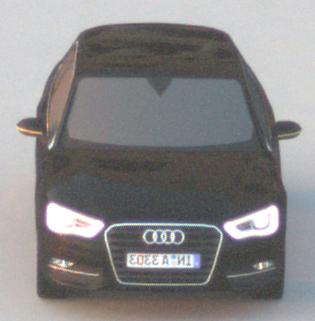
Make: Audi
Model: A3 1.2 TFSI
Detailed model: A3 (8V)
Model produced from: 2013/02
Model produced until: 2014/05
Doors: 3
Color: black
Road condition: dry road
Daytime: sunrise or sunset
Contrast: medium contrast